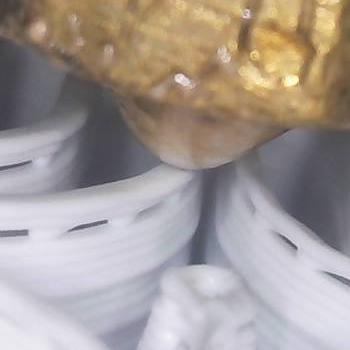
Flow rate: 133%